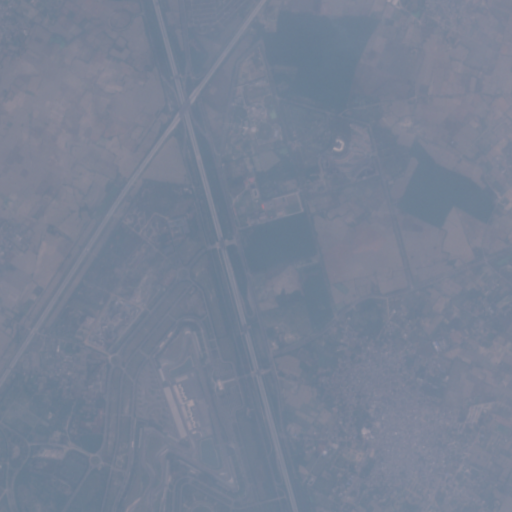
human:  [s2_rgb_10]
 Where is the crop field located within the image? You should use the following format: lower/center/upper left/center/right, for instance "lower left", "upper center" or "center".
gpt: The crop field is located in the upper center of the image.
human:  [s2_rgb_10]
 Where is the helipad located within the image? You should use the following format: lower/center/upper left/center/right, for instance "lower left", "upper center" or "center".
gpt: The helipad is located in the lower center of the image.
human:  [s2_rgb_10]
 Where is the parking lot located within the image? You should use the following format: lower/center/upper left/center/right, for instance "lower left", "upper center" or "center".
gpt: The parking lot is located in the lower center of the image.
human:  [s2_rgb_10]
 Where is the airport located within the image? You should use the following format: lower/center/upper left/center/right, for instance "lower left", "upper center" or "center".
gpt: There is no airport in the image.